Question: I switch to firebase 9 and want to achieve following
'''
customers
-MomOdRNzkqr9vDk_MmE:"ptwXJ7JRAASFgd3KoS2fQyQhyV613"
-Myb3b_2W-7FTlsZvXCO:"QZOQ43DGYwfu4djlZ5EjEVksOr53"
'''
I am trying the following
'''
const customerSelectedRef = ref(db,'/serviceProvider/${user1.uid}/moneyCollector/customers');
const customerSelectedRefPush = push(customerSelectedRef);
set(customerSelectedRefPush, customerSelected); // not wanted to use {customerSelected} which gives key value pair under push id
'''
How could add value directly to push id?

The old method was
'''
firebase
.database()
.ref('/serviceProvider/${user1.uid}/moneyCollector/customers')
.push(customerSelected)
.then(() => {
console.log("Data set.moneyCollector cutomer added");
checkdubArray = [];
});
'''
Where push id acts as key for 'customerSelected'
and I try to get same result in firebase 9.
Dont want the result which I have marked as cross
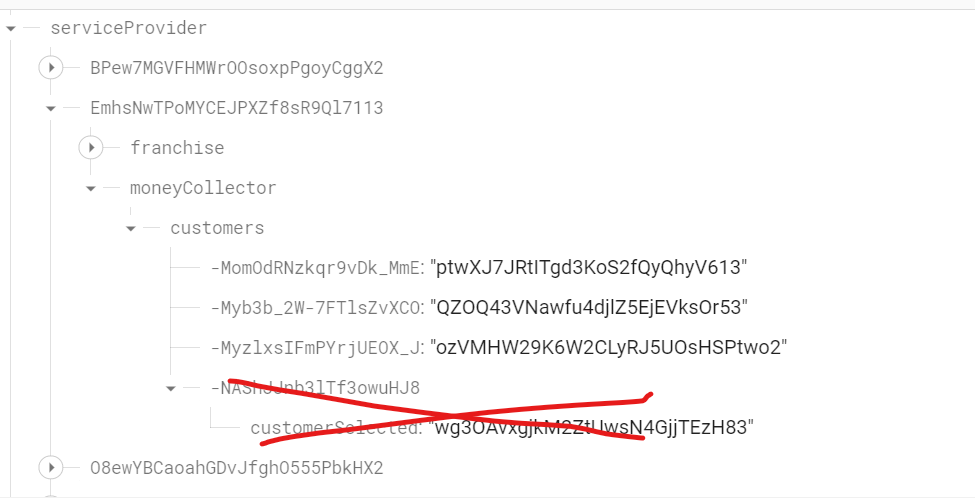
Answer: You can pass the string value directly in 'push()' along with the 'DatabaseReference' as shown below:
'''
const customerSelectedRef = ref(db,'/service/${user1.uid}/Collector/customers');
await push(customerSelectedRef , "string_value") // Not object
'''
The result would be:
<URL>